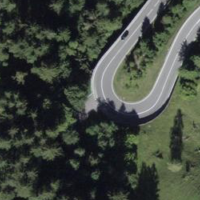
EUNIS habitat code: 43
Species observed at this site:
Aglais urticae
Cupido minimus
Mercurialis perennis